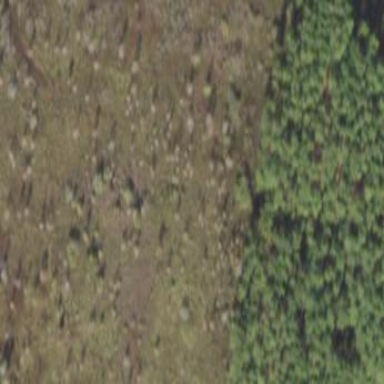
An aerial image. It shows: Forest area dominated by needle-leaved trees.